Interaction volume radius: 10 \u00c5
Interaction volume height: 10 \u00c5
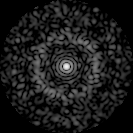
Disorder parameter: 0.8225